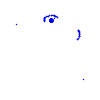
Particle: electron